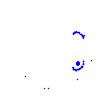
Particle: proton